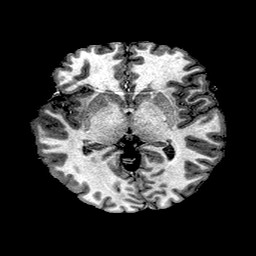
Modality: T1w
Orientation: coronal
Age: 26
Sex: male
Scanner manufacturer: ge
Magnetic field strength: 3 T
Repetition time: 7.66 s
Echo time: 0.003476 s